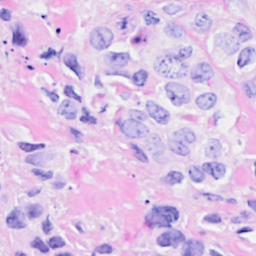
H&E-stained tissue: Breast